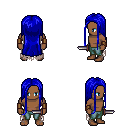
a pixel art fantasy rpg character, male body template, human, dark skin, gray tattered cape, teal pants, blue extra-long hairstyle, leather bracers, dagger, four views (front, back, left, right), 2x2 character sprite sheet, small pixel art, hard edges, no anti-aliasing